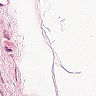
Metastatic tissue present: no